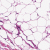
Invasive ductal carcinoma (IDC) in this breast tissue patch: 0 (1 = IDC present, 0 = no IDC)